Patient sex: F
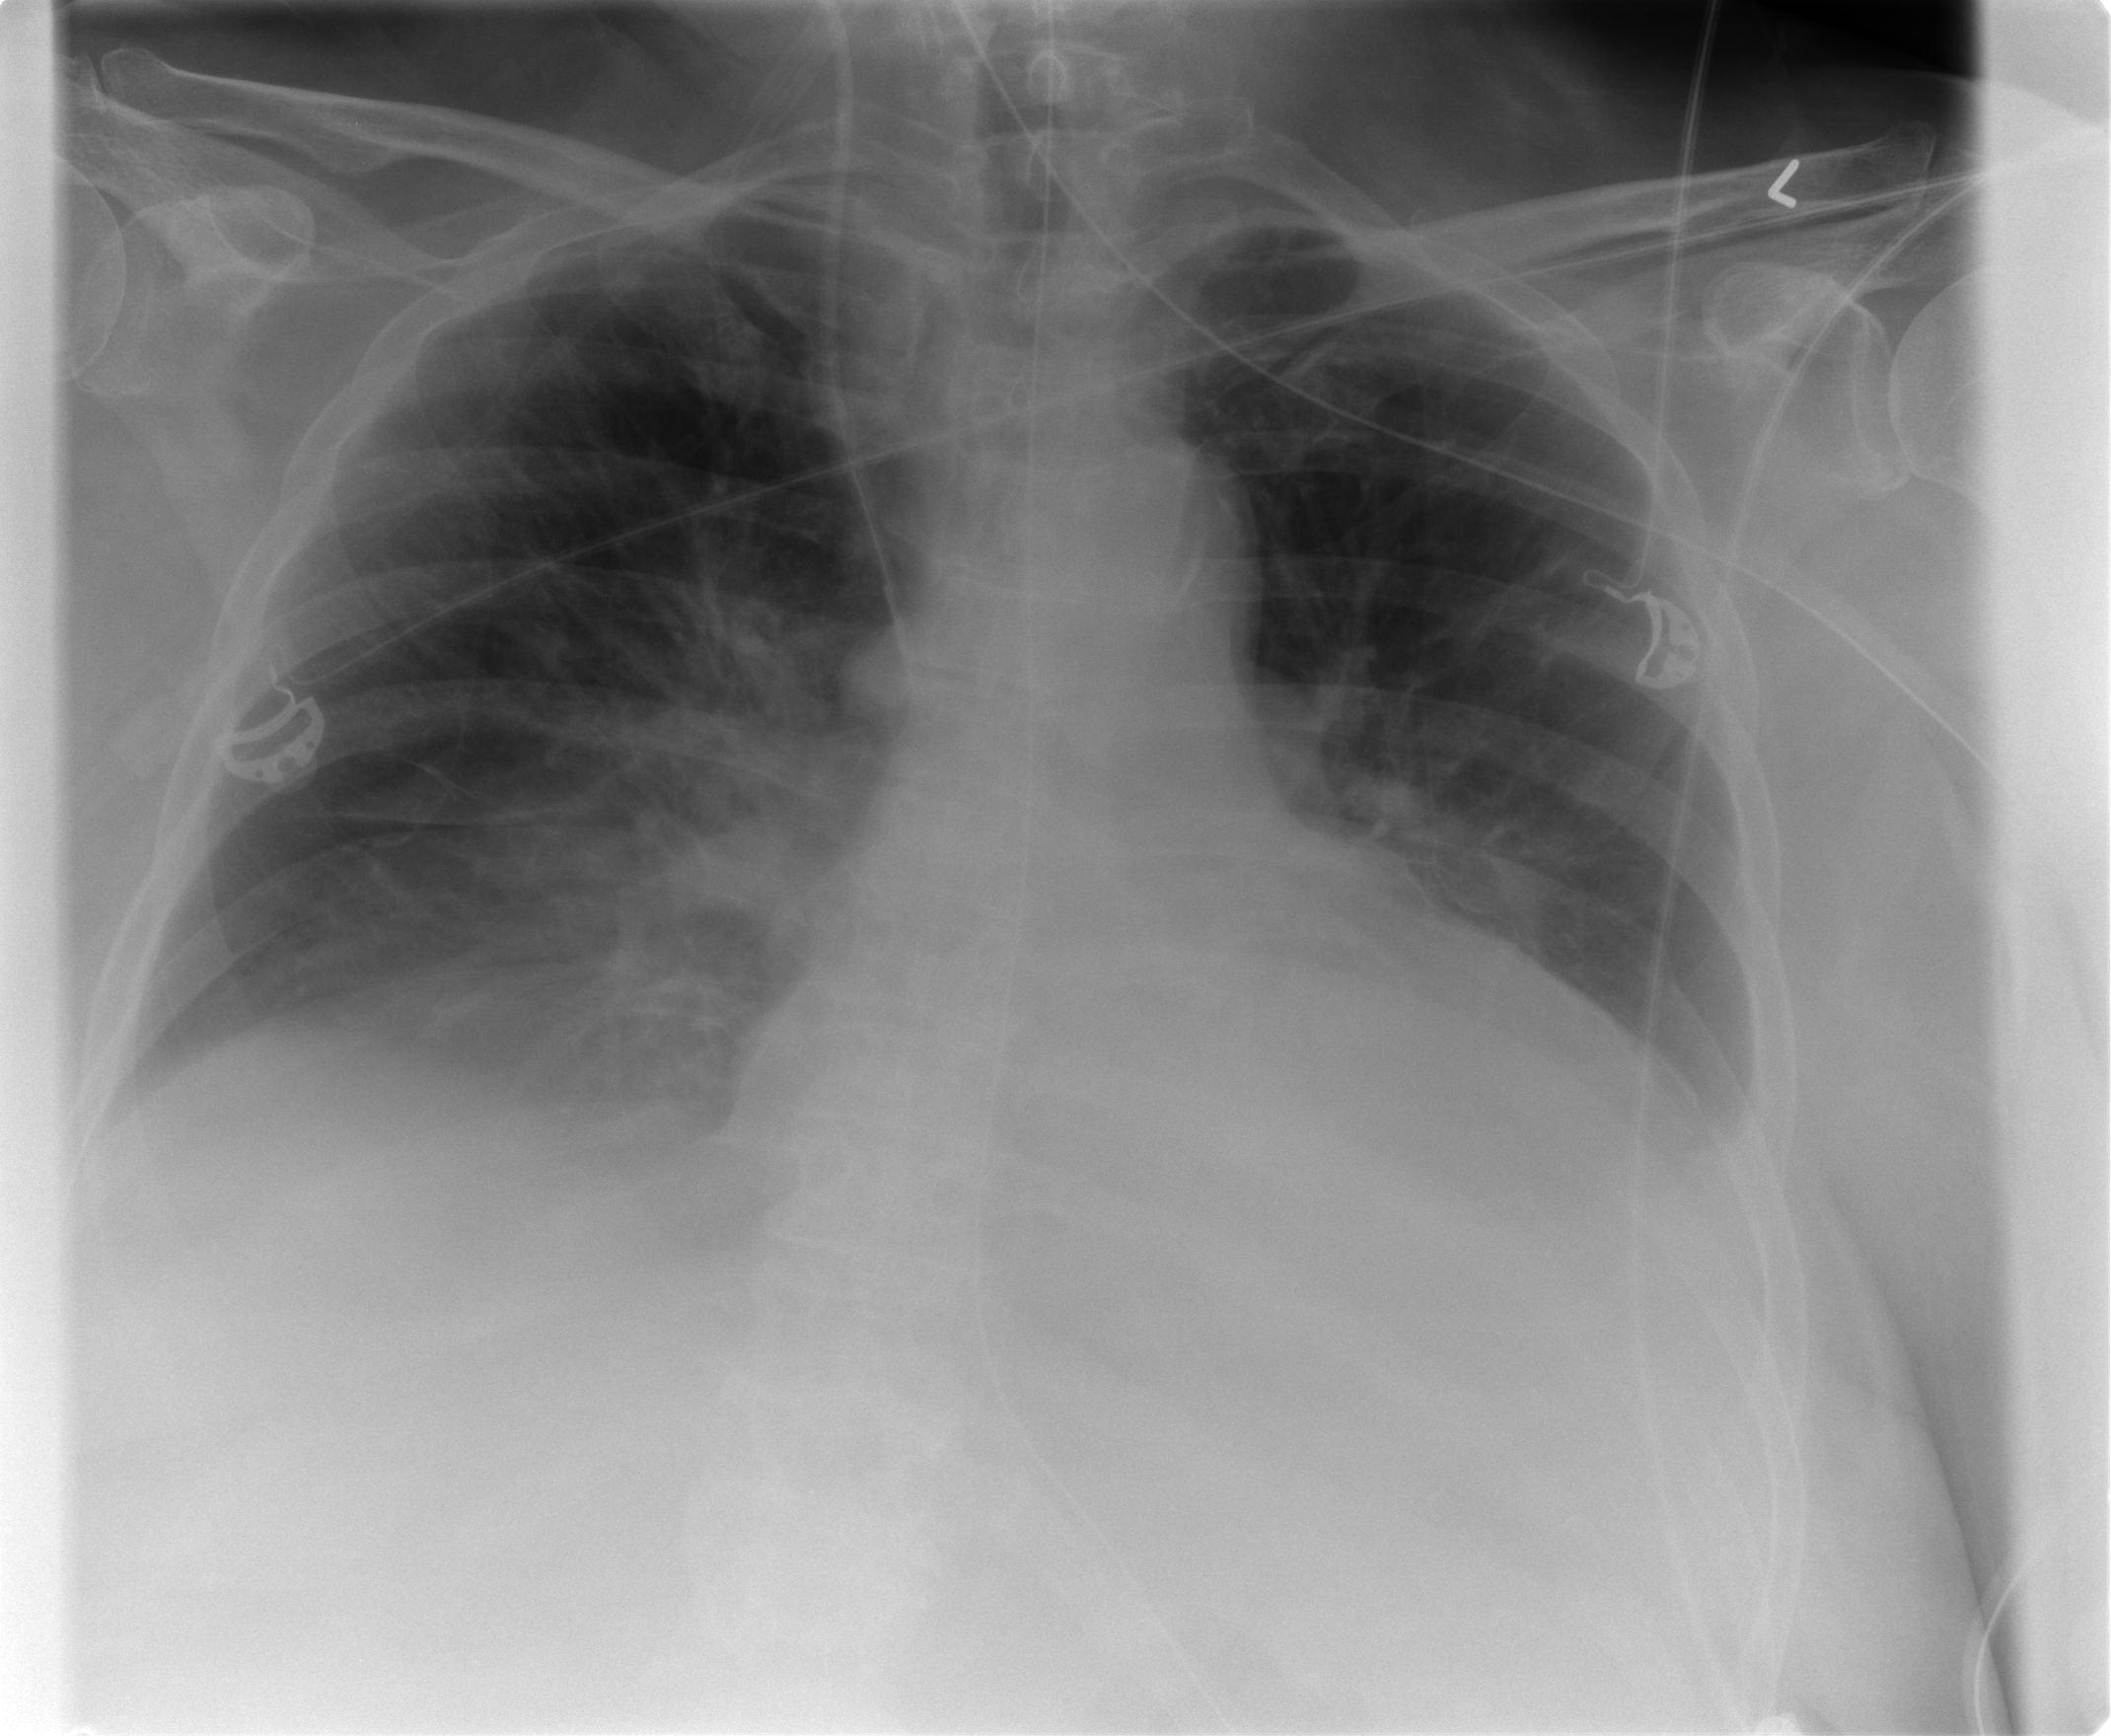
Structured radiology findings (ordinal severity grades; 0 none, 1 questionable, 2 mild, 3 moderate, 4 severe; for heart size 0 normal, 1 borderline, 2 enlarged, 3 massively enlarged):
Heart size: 2
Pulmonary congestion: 2
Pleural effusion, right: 0
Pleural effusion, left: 2
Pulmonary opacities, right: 2
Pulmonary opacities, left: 1
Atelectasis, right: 2
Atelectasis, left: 2